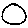
Label: circle